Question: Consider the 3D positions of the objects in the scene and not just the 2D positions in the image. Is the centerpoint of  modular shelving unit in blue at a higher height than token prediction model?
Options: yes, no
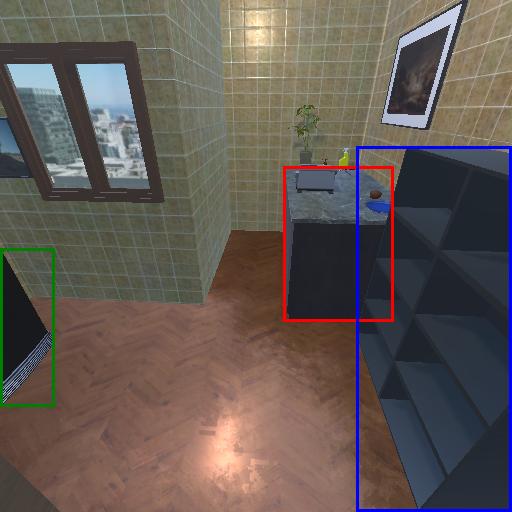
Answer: yes